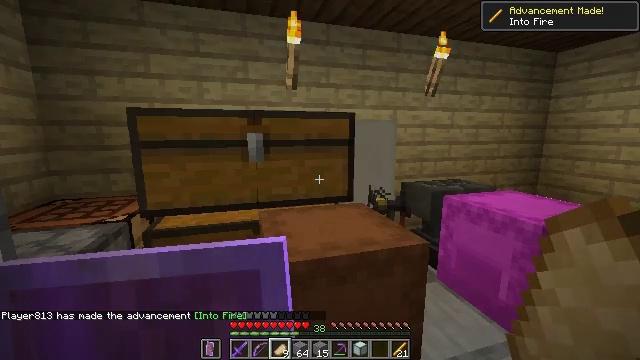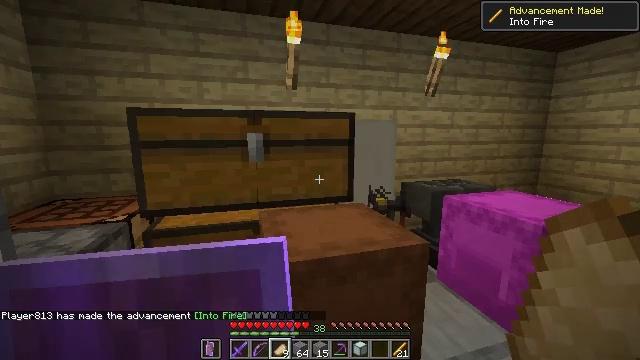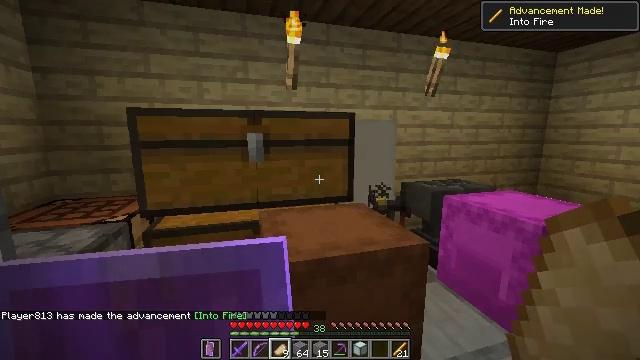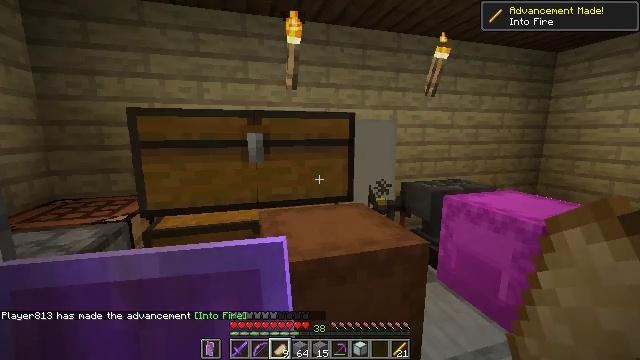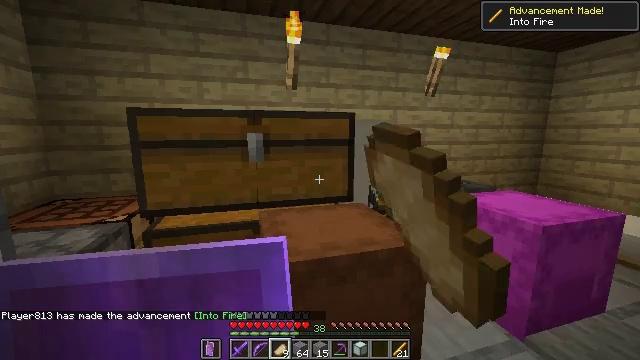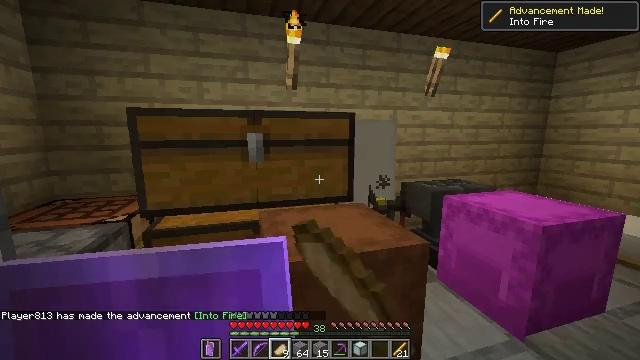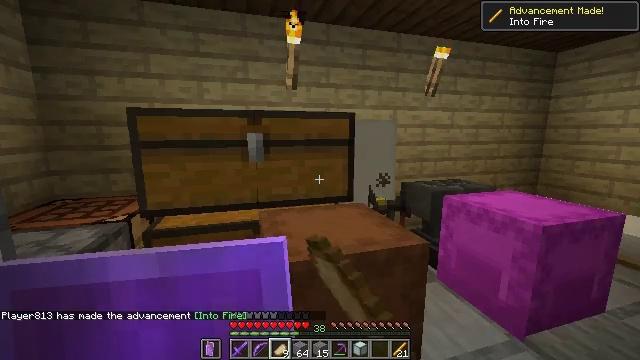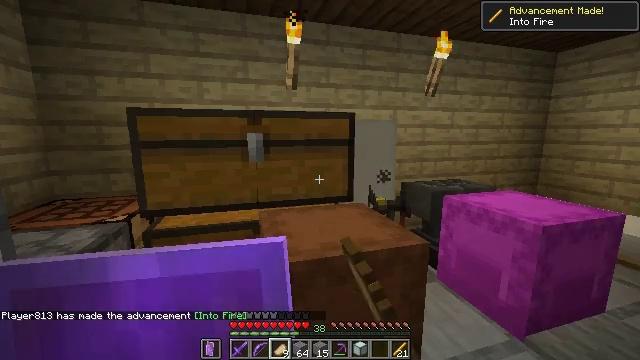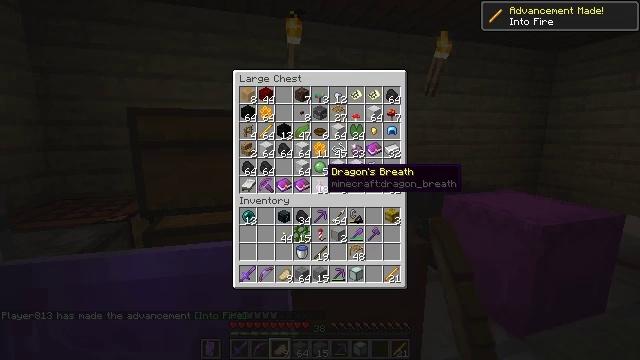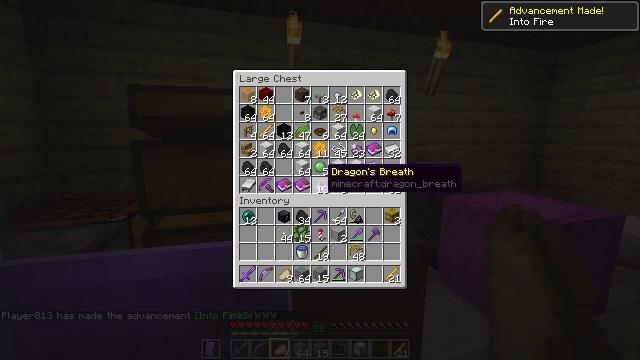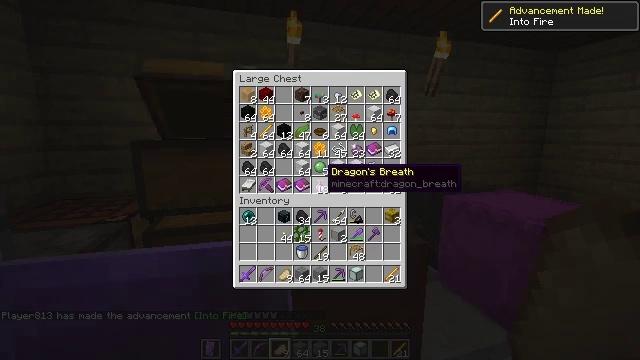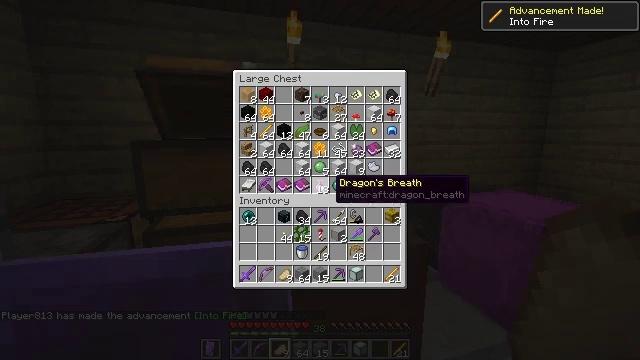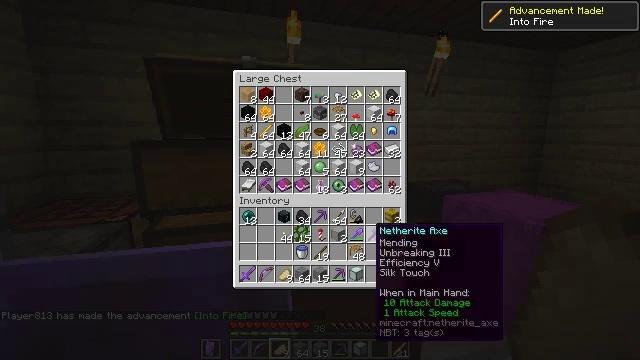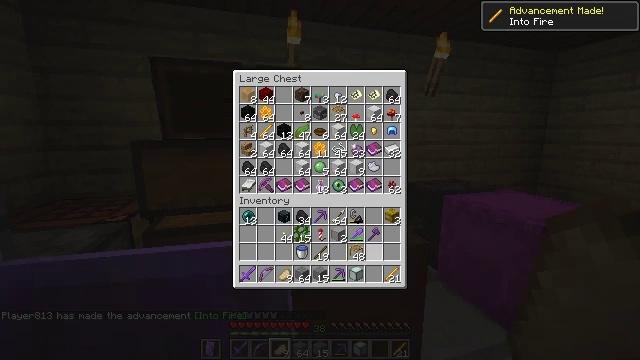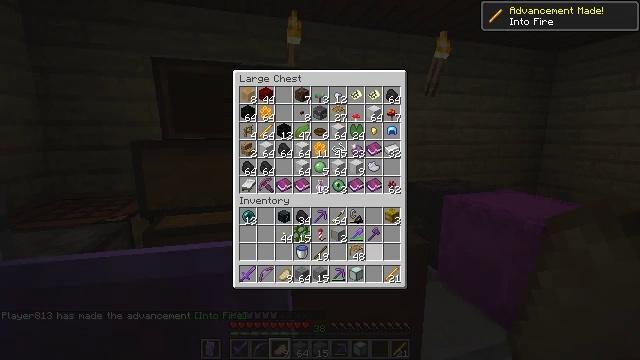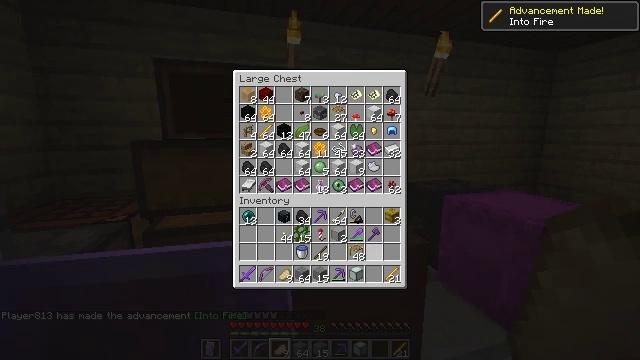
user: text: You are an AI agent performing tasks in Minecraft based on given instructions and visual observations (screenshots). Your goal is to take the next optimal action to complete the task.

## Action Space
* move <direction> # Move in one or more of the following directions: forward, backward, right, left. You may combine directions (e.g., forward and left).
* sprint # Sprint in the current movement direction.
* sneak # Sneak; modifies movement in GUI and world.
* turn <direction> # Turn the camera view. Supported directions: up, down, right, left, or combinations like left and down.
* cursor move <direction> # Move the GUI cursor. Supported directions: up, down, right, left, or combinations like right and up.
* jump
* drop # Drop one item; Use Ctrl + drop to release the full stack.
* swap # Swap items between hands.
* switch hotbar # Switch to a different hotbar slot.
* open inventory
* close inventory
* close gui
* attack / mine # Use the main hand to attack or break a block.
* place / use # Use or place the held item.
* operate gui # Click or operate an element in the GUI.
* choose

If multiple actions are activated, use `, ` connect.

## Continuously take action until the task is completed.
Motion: motion action
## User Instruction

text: craft item popped chorus fruit
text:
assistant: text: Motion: no_op
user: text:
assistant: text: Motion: no_op
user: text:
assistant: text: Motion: use / place
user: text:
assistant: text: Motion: use / place
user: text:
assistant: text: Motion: use / place
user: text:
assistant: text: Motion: no_op
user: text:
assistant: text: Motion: no_op
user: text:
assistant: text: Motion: no_op
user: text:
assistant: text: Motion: no_op
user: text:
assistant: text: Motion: no_op
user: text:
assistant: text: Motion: turn right and down
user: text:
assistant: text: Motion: turn right and down
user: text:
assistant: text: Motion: turn right and down
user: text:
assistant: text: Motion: sneak
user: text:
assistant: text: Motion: sneak
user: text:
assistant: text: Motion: sneak
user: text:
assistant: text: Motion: sneak, turn left
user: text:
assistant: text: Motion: sneak, turn left
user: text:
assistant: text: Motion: sneak
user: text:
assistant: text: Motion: sneak
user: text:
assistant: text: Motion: sneak
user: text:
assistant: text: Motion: sneak, turn down
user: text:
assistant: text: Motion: sneak
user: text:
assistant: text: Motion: sneak
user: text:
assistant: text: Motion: sneak, attack / mine
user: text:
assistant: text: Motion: sneak, attack / mine
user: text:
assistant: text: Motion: sneak, attack / mine
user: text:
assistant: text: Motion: sneak
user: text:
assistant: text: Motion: sneak
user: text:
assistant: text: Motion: sneak